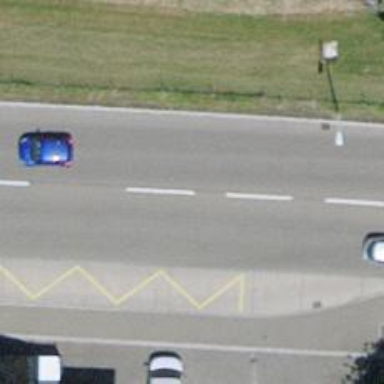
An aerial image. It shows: Bus stop with designated public transport stop position.